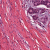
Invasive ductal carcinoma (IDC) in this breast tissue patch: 1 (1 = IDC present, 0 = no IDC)